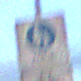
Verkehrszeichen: BeginnFussgaengerzone
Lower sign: EinspurigeFahrzeugeFrei5
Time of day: SunriseSunset
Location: Outdoor (Nature)
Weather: PartlyCloudy
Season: NotSpecified
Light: Natural